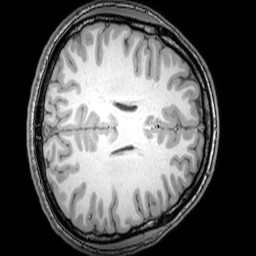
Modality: T1w
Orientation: axial
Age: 24
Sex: male
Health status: healthy
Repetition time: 0.081 s
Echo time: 0.037 s